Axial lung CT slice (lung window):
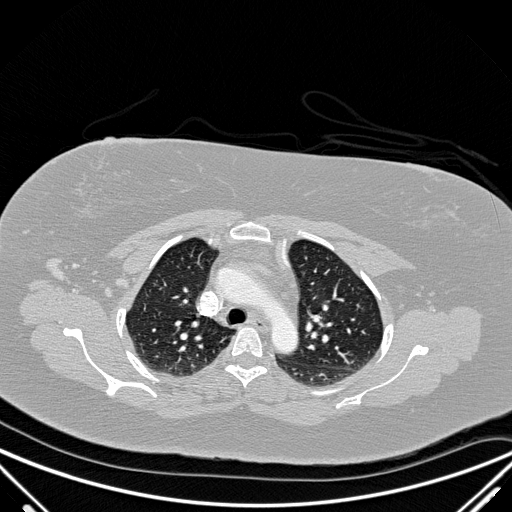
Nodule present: no